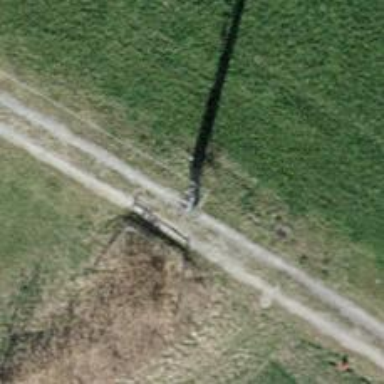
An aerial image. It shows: Concrete power pole.